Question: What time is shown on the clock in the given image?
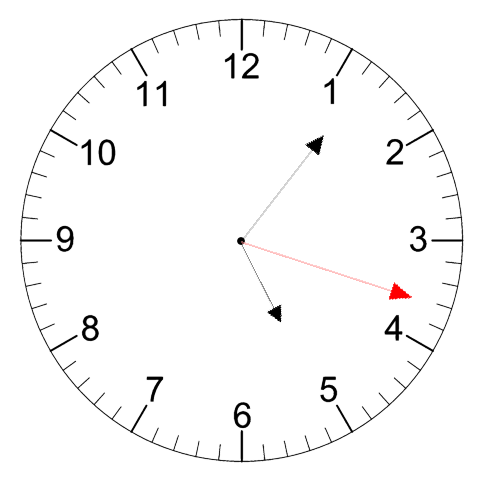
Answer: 05:06:18